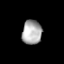
Tissue: lung
Cell type: Epithelial cells
Senescence score: 0.2431
Nuclear area (px): 469
Mean DAPI intensity: 172.339